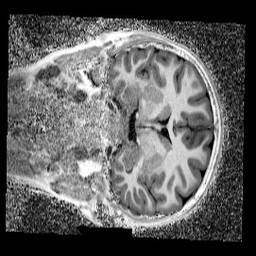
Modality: UNIT1_denoised
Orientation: coronal
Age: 10
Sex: male
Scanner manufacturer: siemens
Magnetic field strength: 3 T
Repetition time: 4 s
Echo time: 0.00299 s